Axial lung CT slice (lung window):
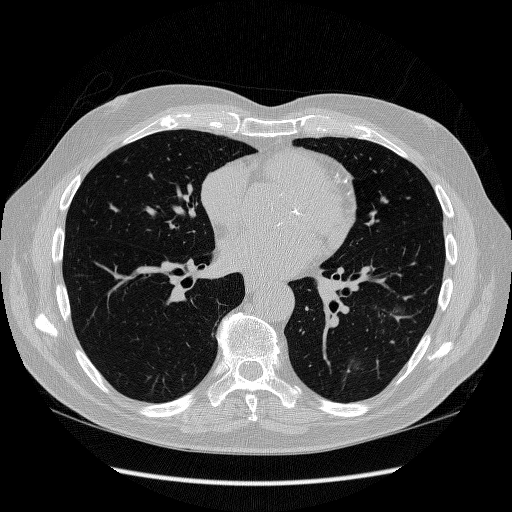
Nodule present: no